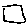
Label: square